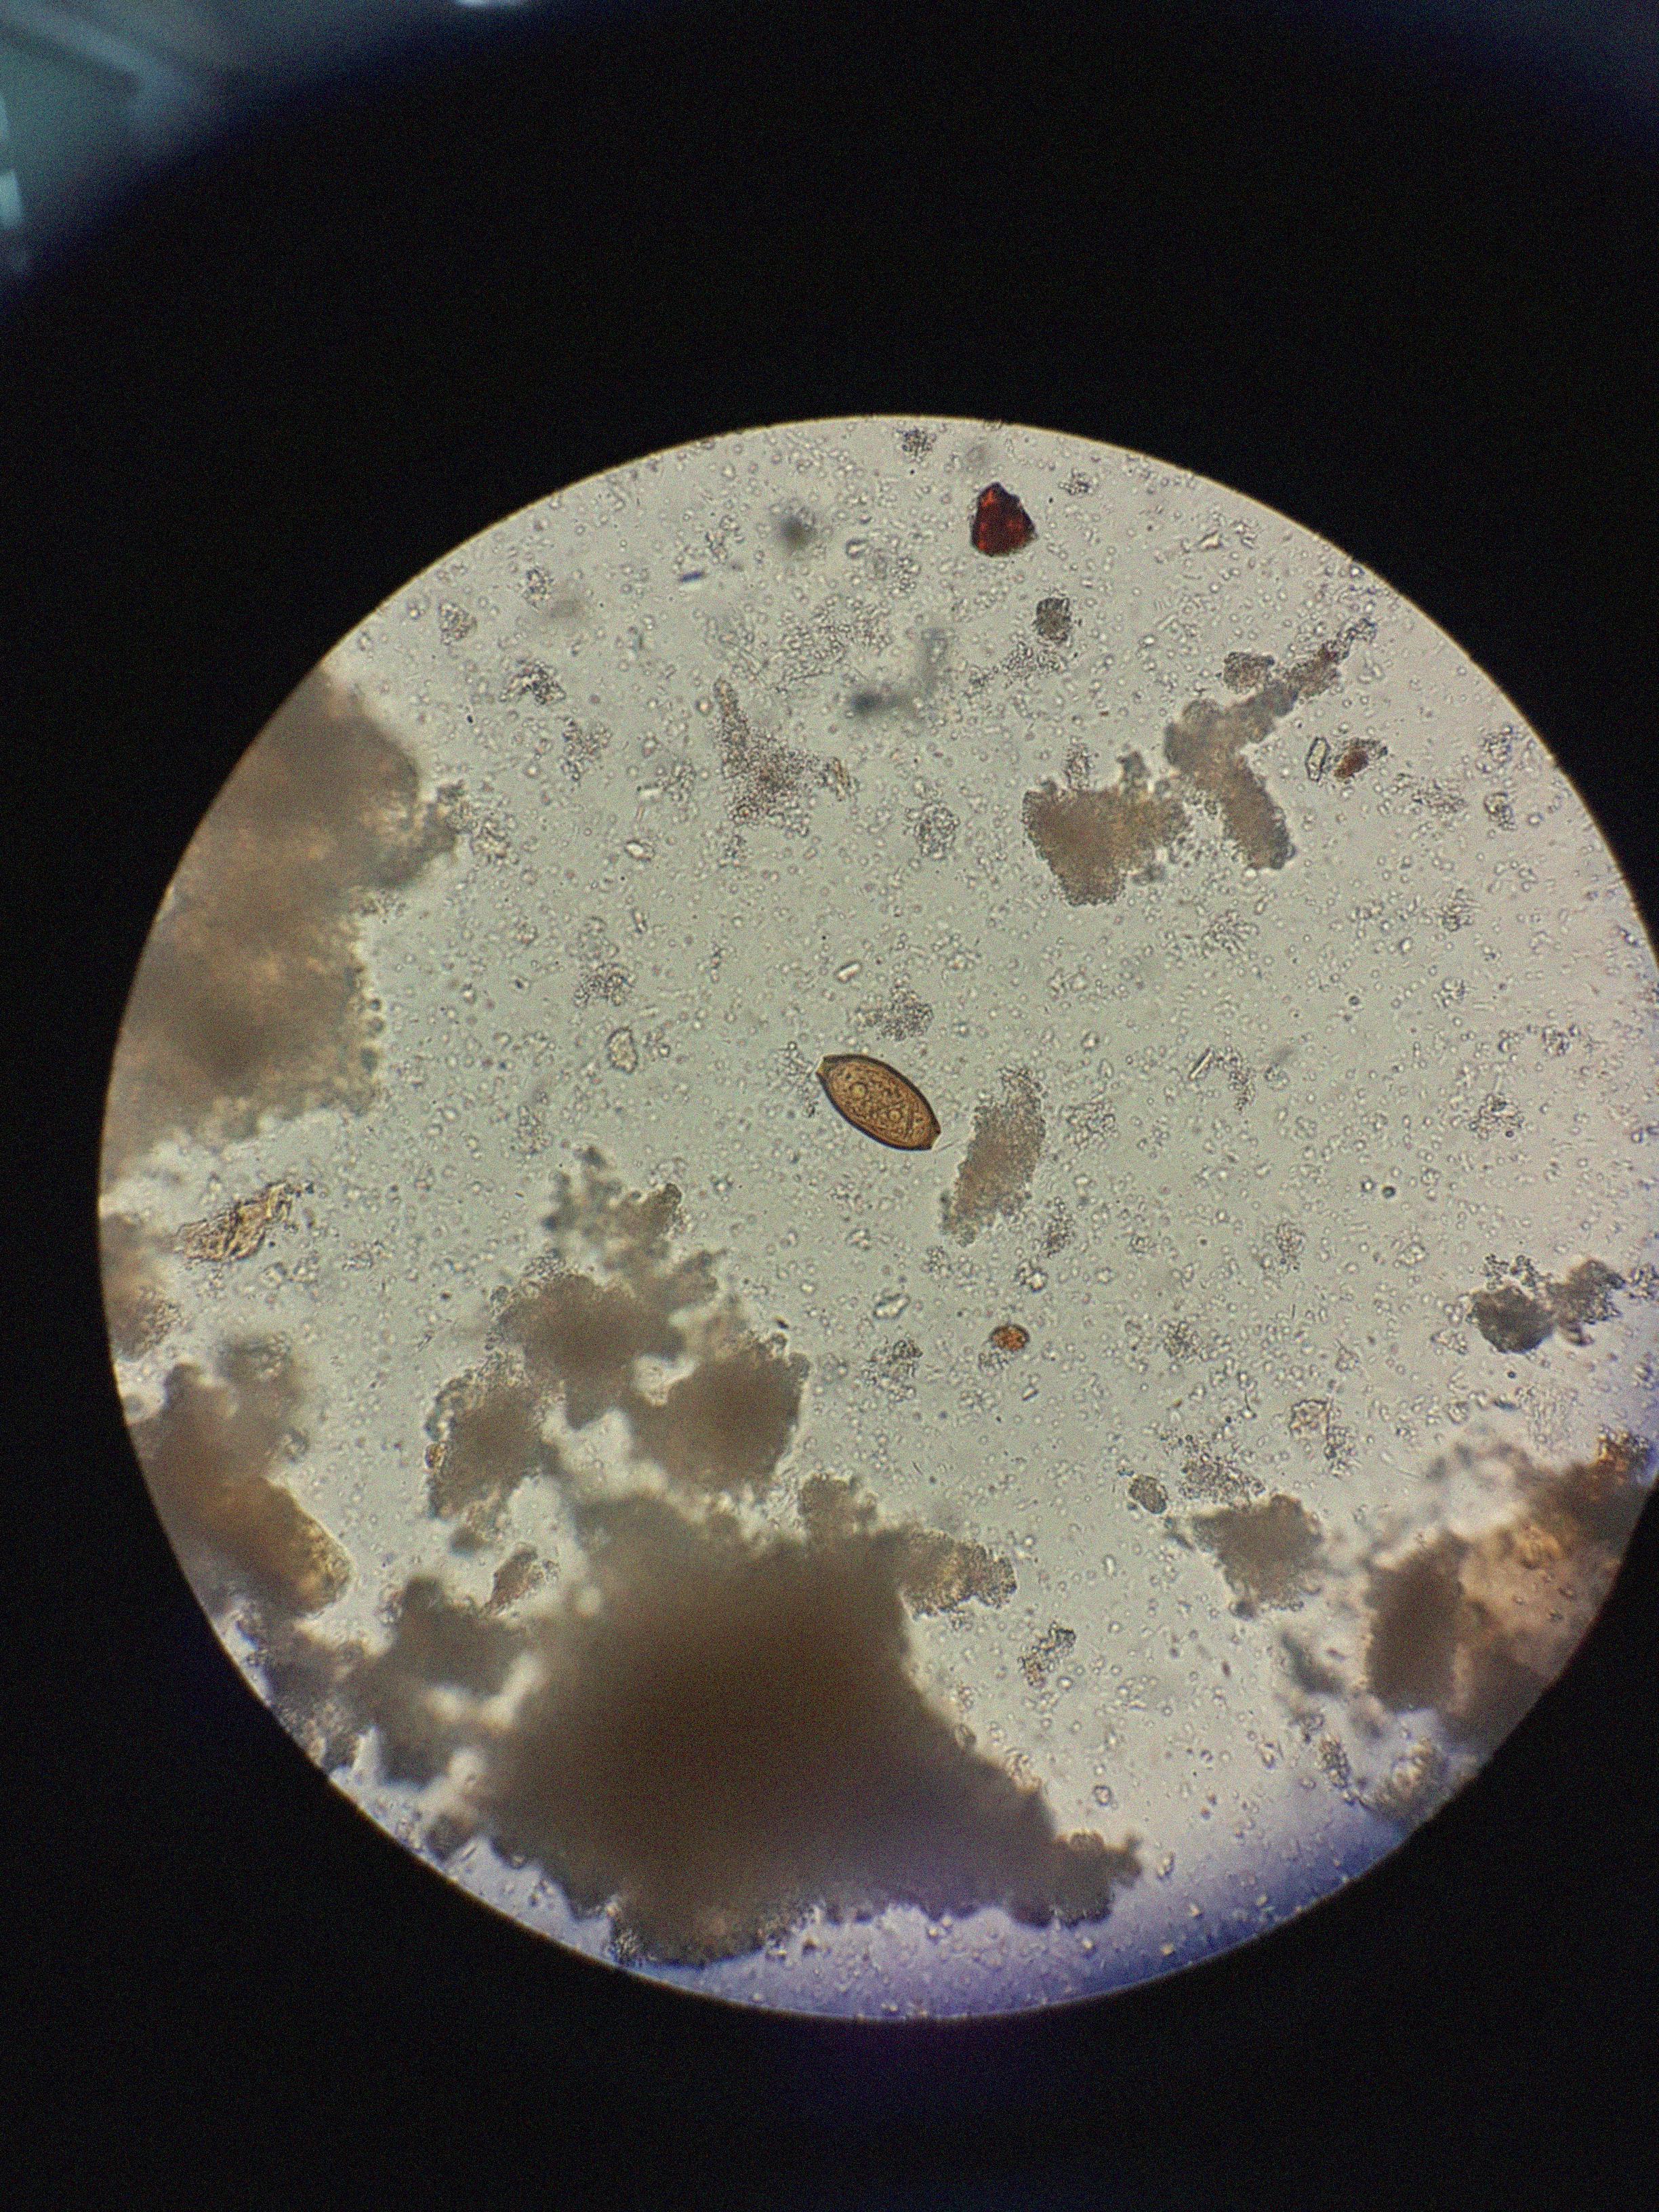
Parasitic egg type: Trichuris trichiura